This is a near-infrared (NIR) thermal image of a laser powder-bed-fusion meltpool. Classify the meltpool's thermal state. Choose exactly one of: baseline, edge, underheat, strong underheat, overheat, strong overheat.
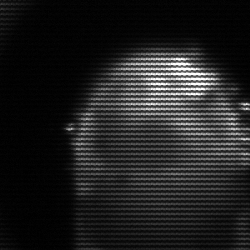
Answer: baseline